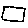
Label: square